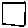
Label: square